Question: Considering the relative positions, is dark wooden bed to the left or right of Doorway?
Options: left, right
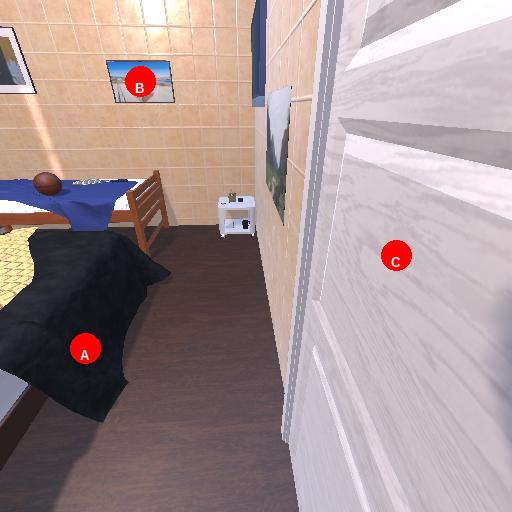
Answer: left